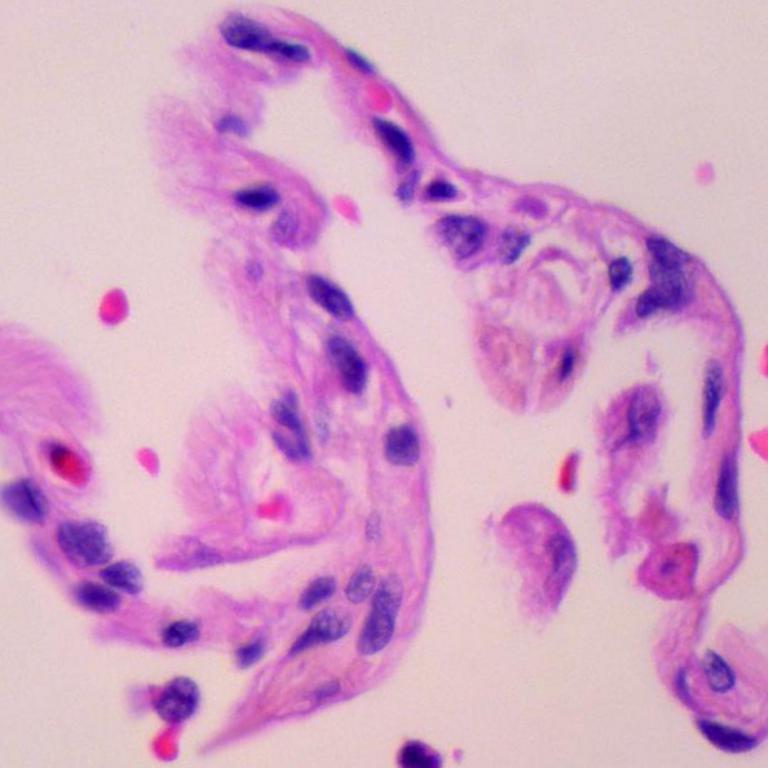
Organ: lung
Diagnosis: benign